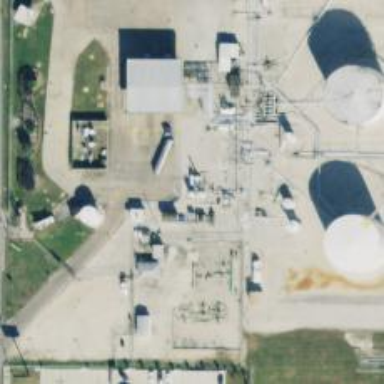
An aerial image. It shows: Storage tank with man-made structure.